Question: We can check Background App Refresh for whole device and for each particular application in iOS 7 manually from settings.

Is there any way to do it programmatically in iOS 7?
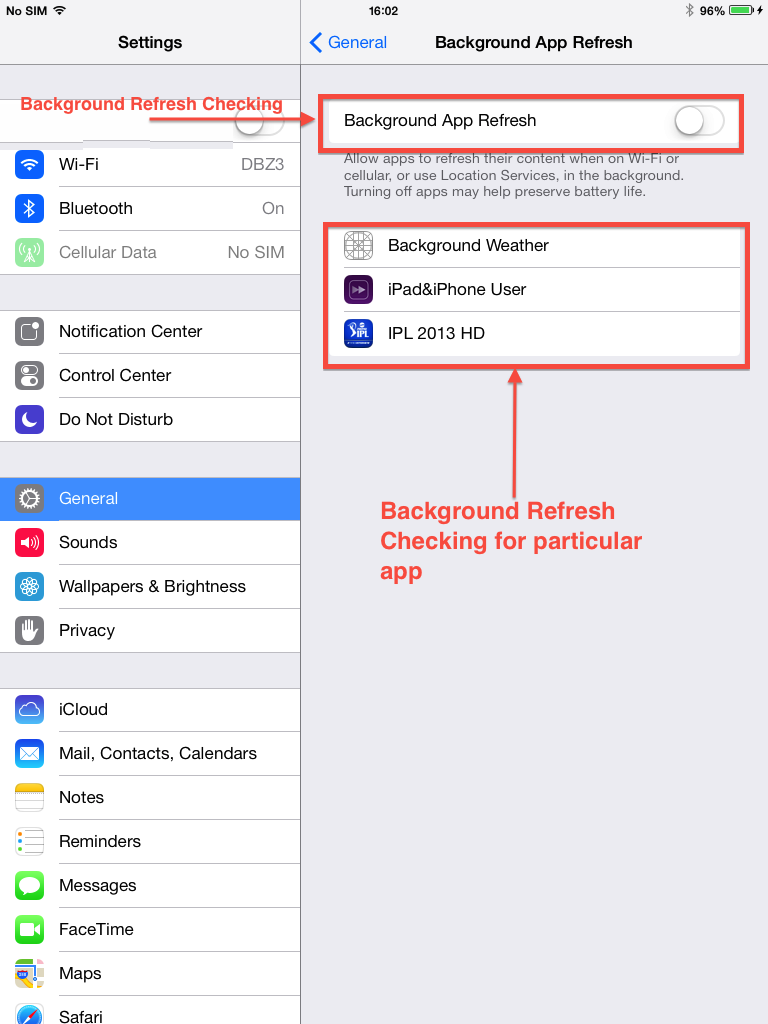
Answer: The short answer is no you can't check to see what every app's Background Refresh setting is due to application sandboxing. An application may how ever check to see if the user has modified the Background Refresh setting for itself.
<URL>